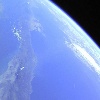
Label: water